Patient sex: F
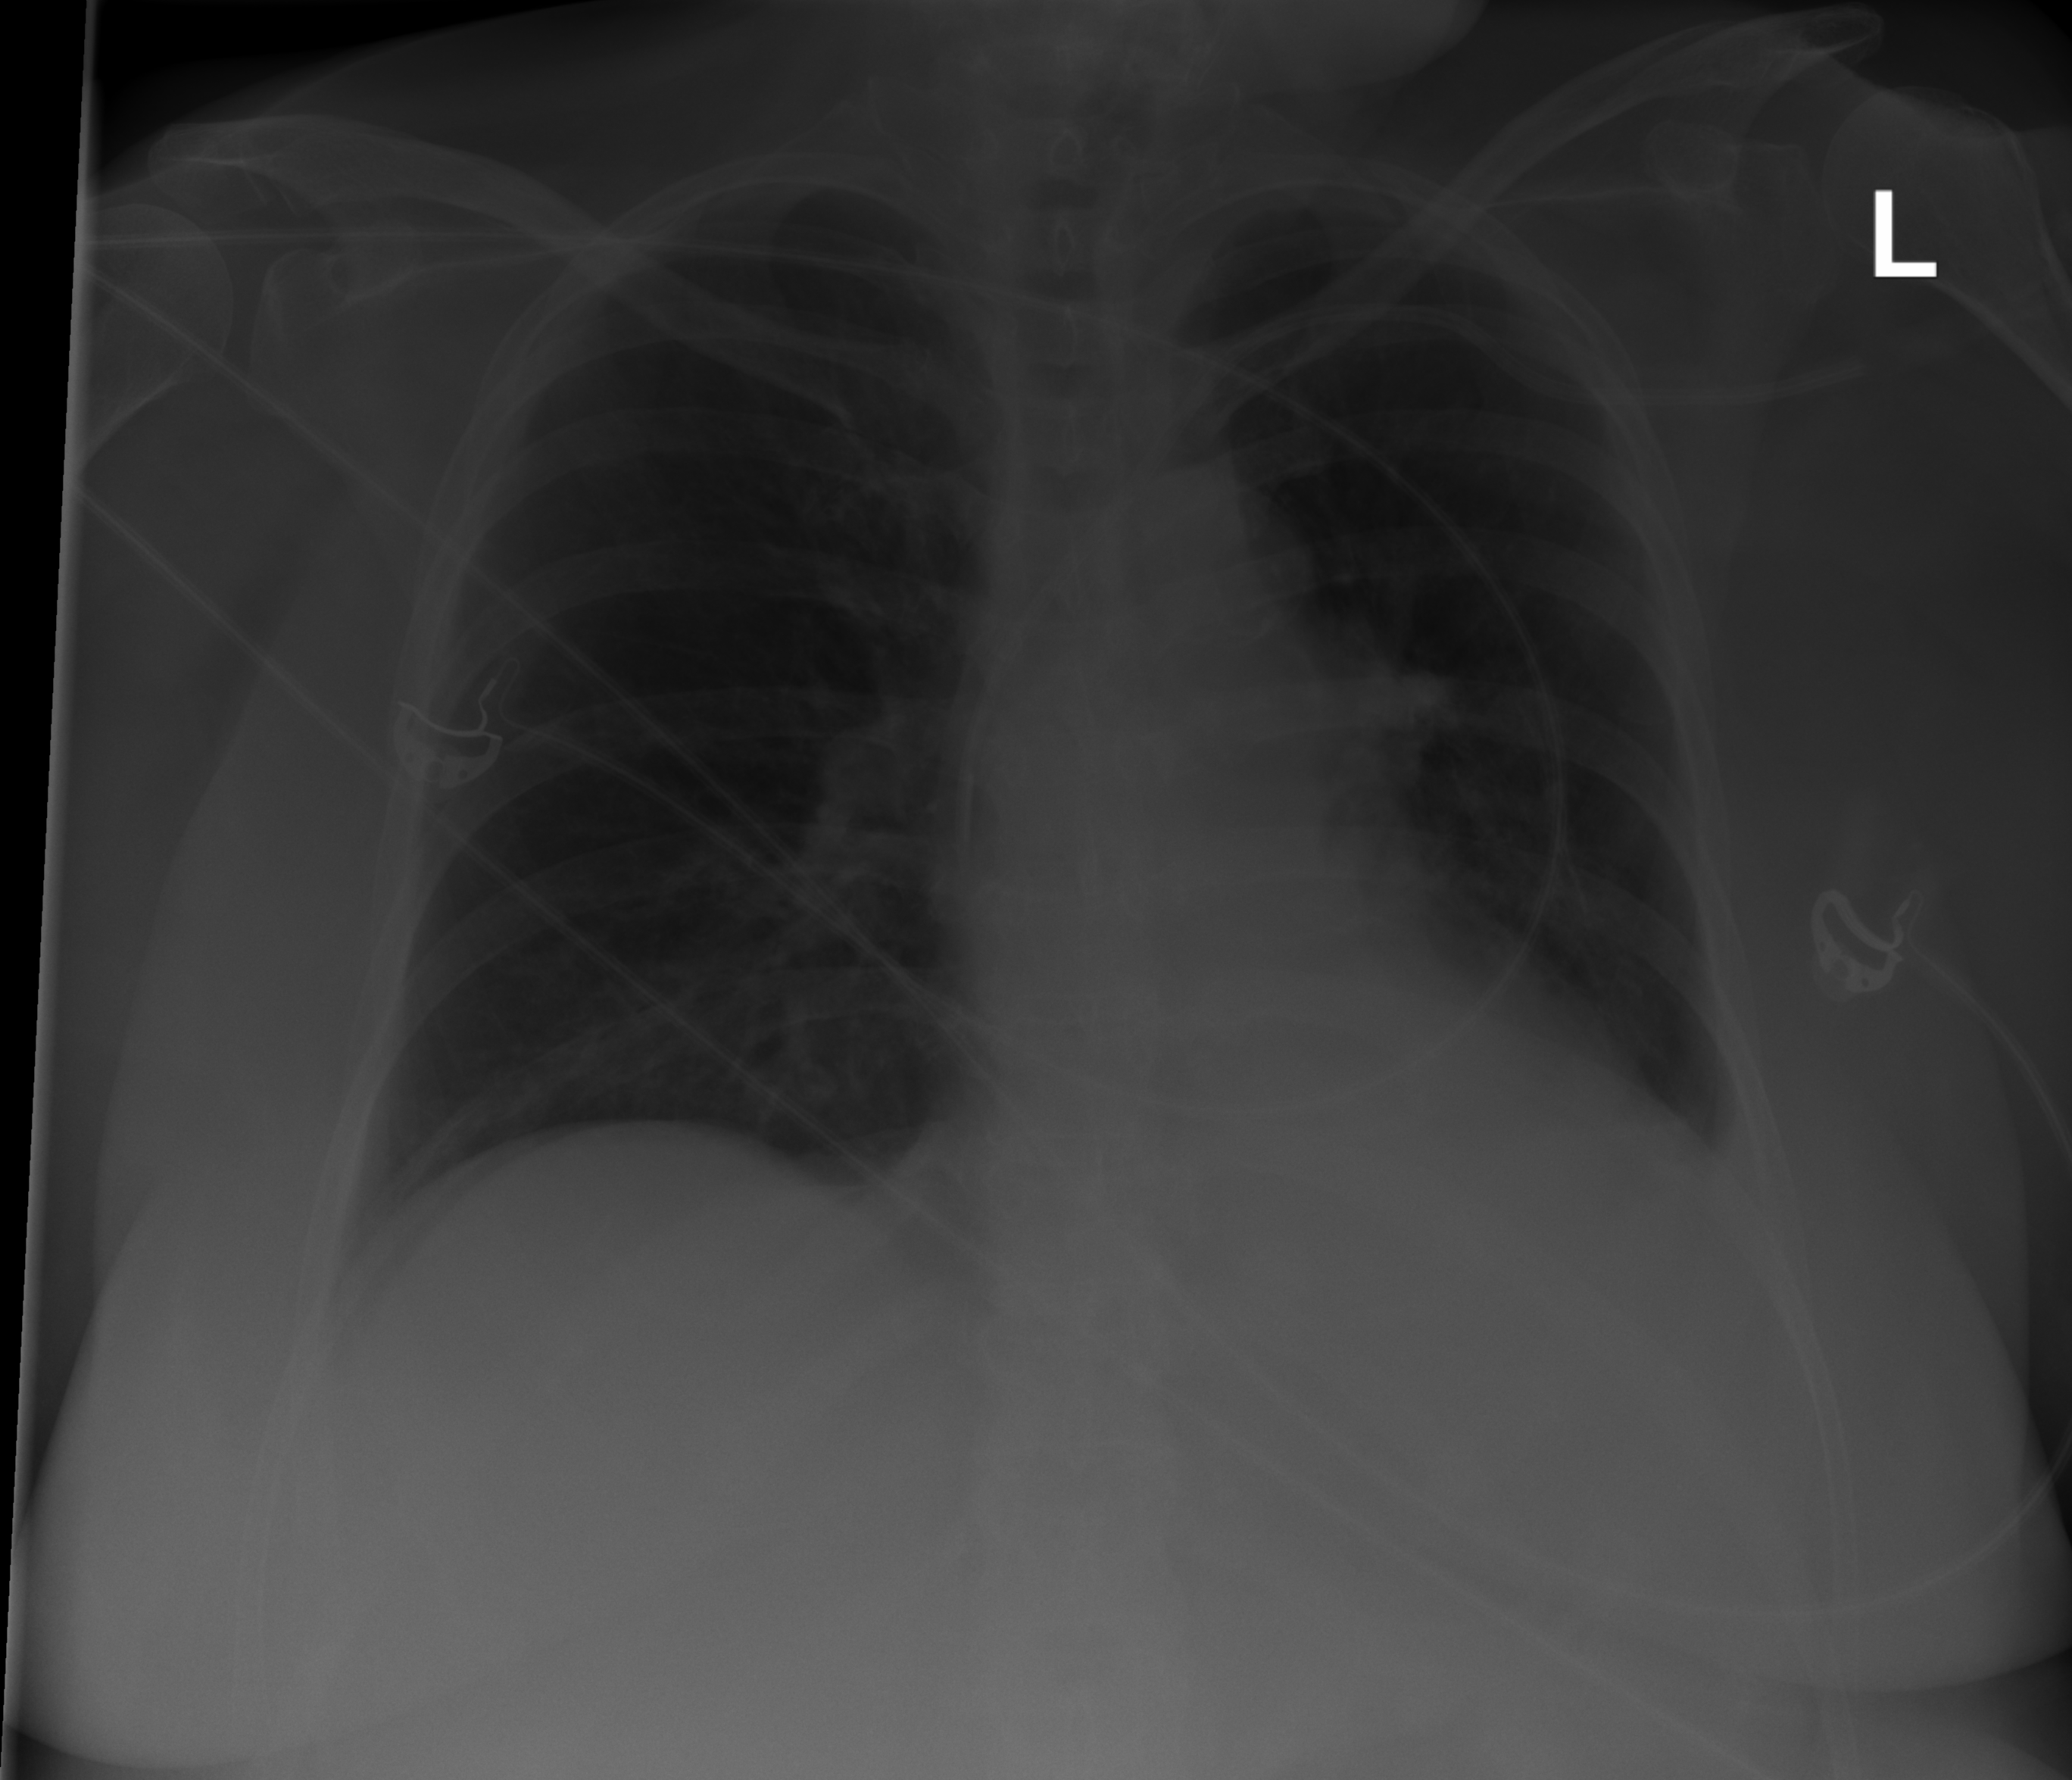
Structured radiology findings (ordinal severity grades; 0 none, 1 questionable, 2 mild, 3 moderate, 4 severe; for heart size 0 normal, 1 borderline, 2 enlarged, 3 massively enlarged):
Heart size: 0
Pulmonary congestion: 0
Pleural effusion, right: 0
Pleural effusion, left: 2
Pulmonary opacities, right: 0
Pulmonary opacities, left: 0
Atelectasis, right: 0
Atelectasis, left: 1